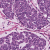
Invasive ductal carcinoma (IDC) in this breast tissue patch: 1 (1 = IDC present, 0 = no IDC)